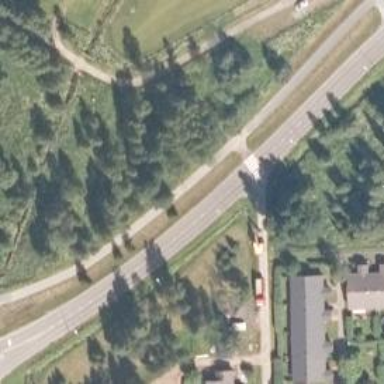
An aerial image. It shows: Cycleway.